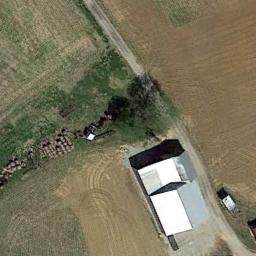
Label: residential